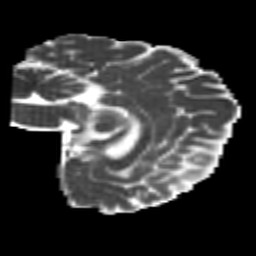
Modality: MD
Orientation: sagittal
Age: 24
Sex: female
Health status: healthy
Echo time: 0.074 s